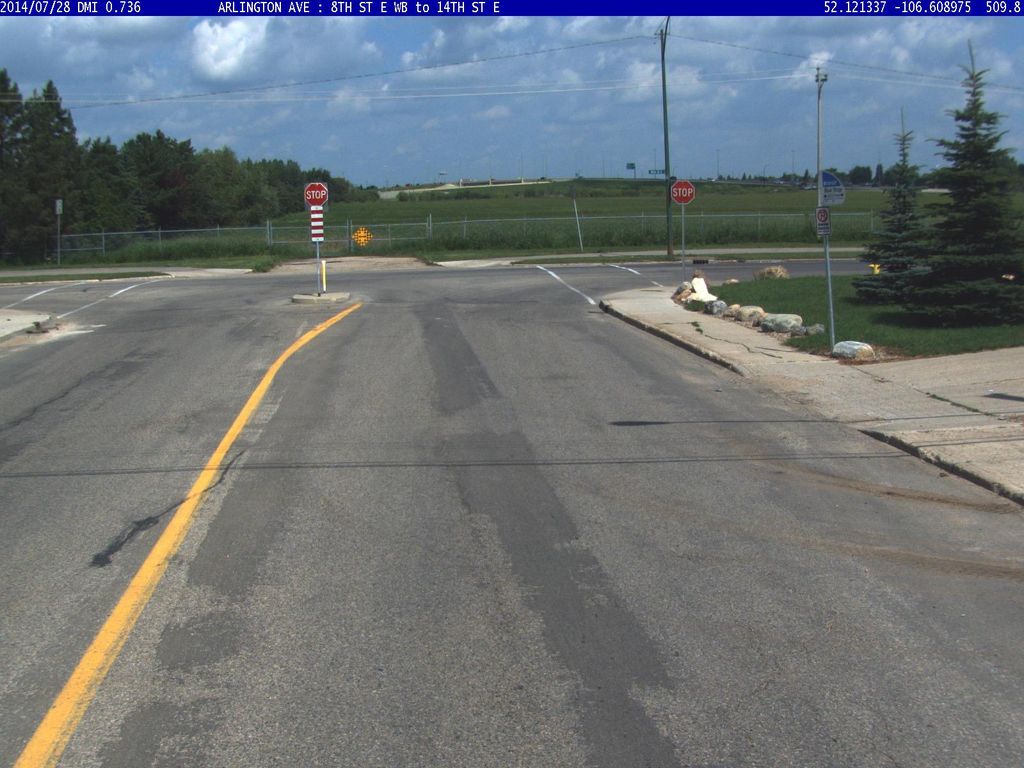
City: saskatoon